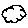
Label: cloud